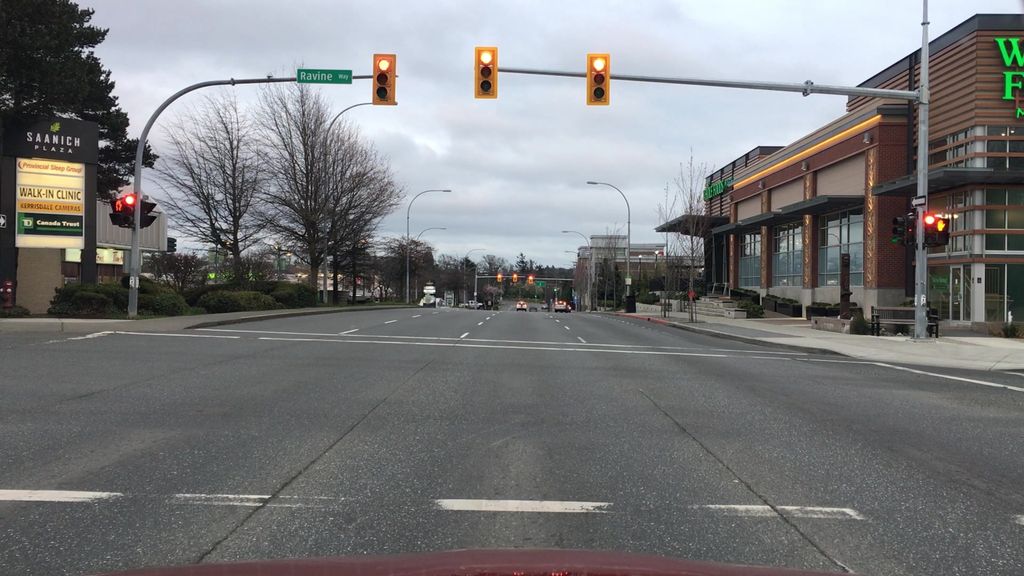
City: victoria